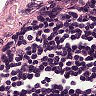
Metastatic tissue present: no